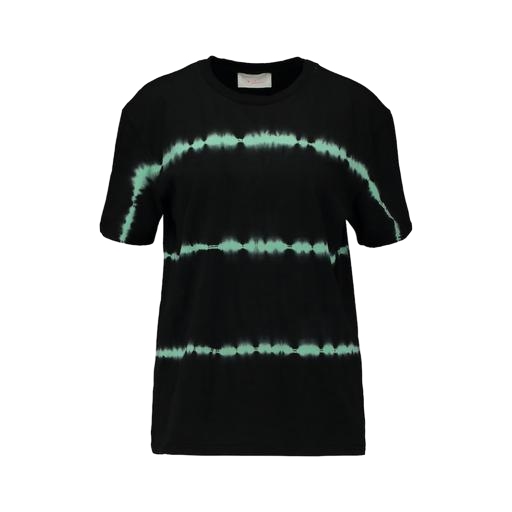
tie-dyed jersey tee, black geo-print t-shirt only macy, t-shirt twist graphic, white background